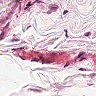
Metastatic tissue present: no